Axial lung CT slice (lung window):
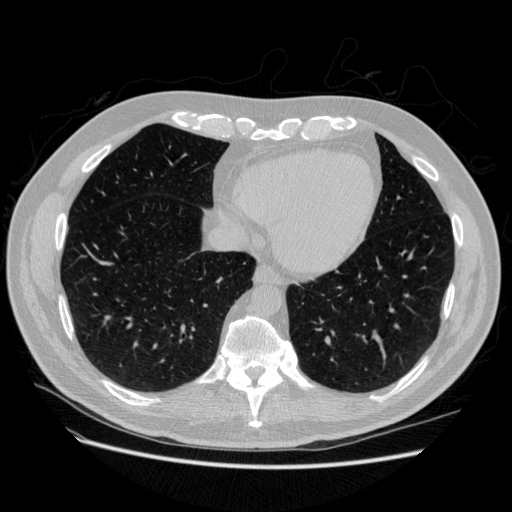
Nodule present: no